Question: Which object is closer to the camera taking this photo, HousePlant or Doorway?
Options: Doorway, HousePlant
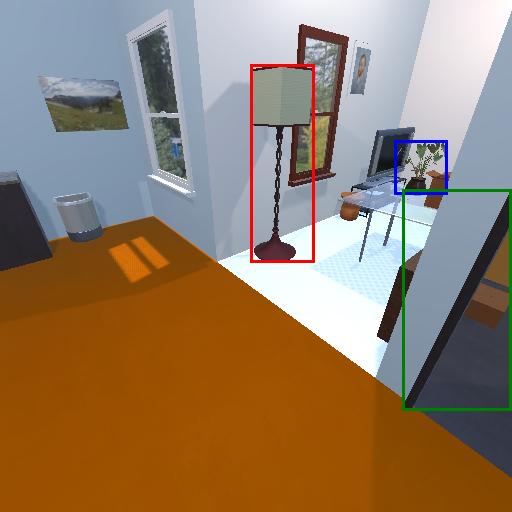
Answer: Doorway